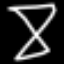
Label: hourglass